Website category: university
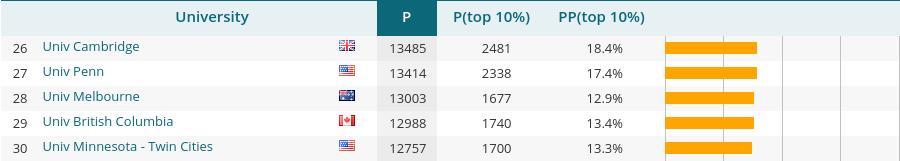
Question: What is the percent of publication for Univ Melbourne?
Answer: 12.9%

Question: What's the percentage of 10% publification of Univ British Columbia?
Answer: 13.4%

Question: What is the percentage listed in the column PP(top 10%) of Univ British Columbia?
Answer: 13.4%

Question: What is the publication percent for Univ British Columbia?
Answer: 13.4%

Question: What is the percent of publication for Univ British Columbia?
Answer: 13.4%

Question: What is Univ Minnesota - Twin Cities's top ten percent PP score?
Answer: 13.3%

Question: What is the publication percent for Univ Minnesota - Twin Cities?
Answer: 13.3%

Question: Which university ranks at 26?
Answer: Univ Cambridge

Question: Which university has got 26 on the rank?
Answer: Univ Cambridge

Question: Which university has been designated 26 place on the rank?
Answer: Univ Cambridge

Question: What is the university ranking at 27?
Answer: Univ Penn

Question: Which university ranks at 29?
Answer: Univ British Columbia

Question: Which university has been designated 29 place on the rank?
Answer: Univ British Columbia

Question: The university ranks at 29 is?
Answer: Univ British Columbia

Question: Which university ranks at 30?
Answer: Univ Minnesota - Twin Cities

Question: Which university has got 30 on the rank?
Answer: Univ Minnesota - Twin Cities

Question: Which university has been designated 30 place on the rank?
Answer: Univ Minnesota - Twin Cities

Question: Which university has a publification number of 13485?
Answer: Univ Cambridge

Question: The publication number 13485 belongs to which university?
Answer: Univ Cambridge

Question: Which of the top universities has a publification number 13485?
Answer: Univ Cambridge

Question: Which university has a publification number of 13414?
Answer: Univ Penn

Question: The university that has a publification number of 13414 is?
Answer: Univ Penn

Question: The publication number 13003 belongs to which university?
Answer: Univ Melbourne

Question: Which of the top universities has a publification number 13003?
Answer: Univ Melbourne

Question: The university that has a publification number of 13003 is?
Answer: Univ Melbourne

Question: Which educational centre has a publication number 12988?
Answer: Univ British Columbia

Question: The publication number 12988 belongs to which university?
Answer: Univ British Columbia

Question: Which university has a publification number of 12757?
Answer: Univ Minnesota - Twin Cities

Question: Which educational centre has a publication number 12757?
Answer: Univ Minnesota - Twin Cities

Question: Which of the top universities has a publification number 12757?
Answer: Univ Minnesota - Twin Cities

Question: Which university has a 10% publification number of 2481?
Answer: Univ Cambridge

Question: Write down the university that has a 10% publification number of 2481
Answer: Univ Cambridge

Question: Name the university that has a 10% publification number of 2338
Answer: Univ Penn

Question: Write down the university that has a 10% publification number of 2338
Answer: Univ Penn

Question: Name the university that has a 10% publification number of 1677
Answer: Univ Melbourne

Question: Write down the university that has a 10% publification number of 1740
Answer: Univ British Columbia

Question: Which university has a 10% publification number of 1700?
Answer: Univ Minnesota - Twin Cities

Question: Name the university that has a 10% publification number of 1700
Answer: Univ Minnesota - Twin Cities